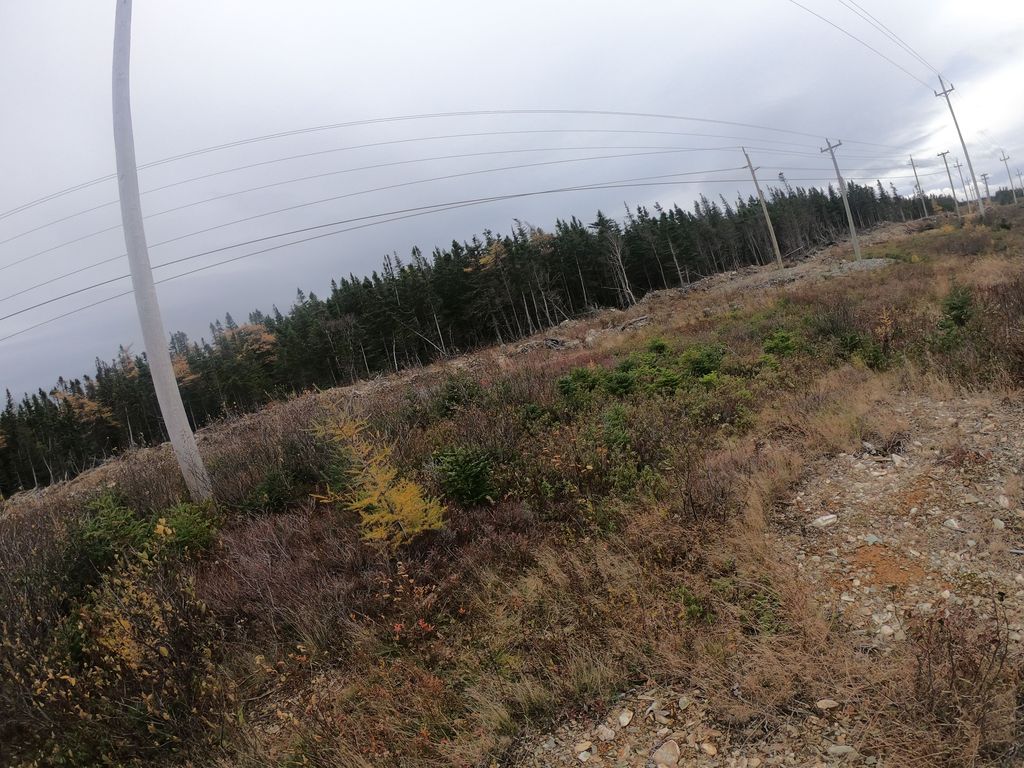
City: st_johns